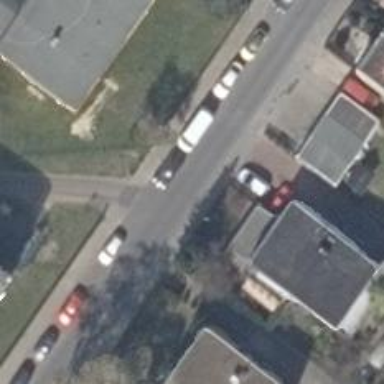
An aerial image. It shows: Residential road with sidewalks on both sides.